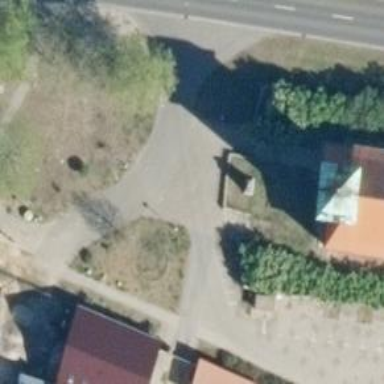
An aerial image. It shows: Historical site featuring war memorial.